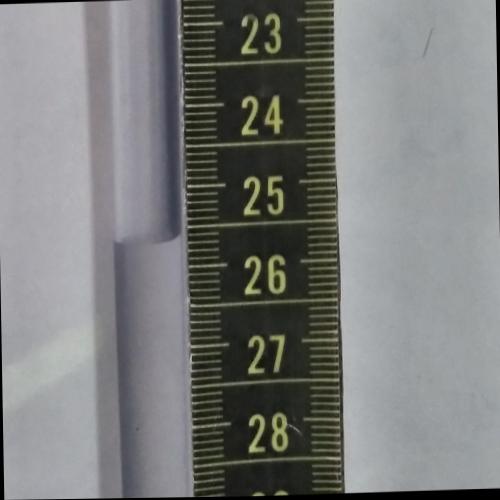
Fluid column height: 25.6 cm